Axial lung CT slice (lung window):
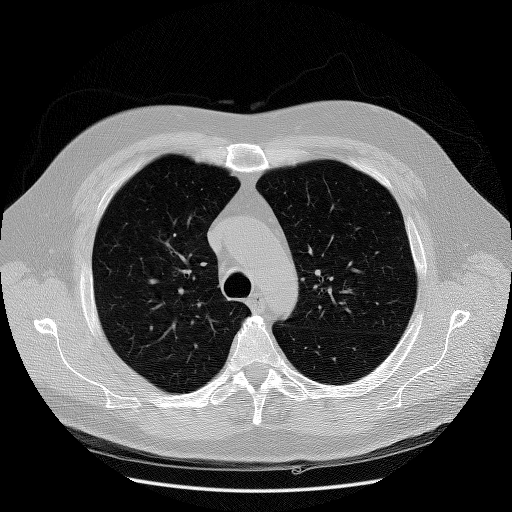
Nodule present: no